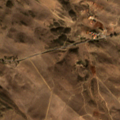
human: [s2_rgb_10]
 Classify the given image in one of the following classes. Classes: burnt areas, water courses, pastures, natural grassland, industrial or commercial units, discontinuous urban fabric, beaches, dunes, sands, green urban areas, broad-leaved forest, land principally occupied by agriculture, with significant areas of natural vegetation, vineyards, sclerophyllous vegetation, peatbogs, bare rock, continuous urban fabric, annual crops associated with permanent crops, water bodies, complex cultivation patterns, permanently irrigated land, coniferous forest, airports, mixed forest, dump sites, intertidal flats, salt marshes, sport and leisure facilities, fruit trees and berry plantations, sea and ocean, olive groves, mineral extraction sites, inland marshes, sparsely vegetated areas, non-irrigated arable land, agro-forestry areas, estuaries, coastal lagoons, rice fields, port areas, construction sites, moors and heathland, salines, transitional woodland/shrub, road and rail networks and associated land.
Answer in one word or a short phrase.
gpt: non-irrigated arable land, land principally occupied by agriculture, with significant areas of natural vegetation